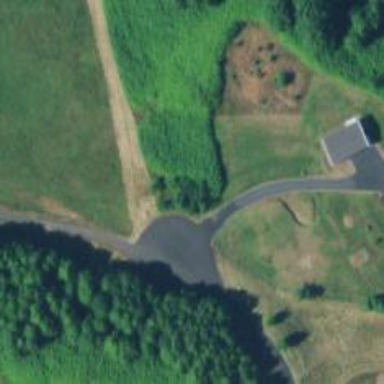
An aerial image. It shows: Driveway leading to service road.